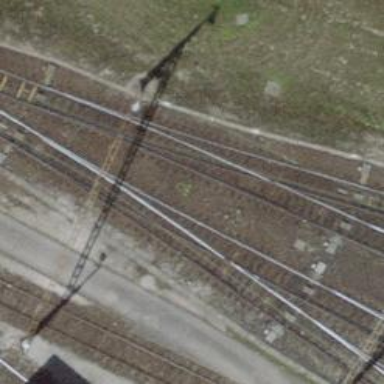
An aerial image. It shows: Yard with single rail track. The railway track is electrified with contact line for service purposes.